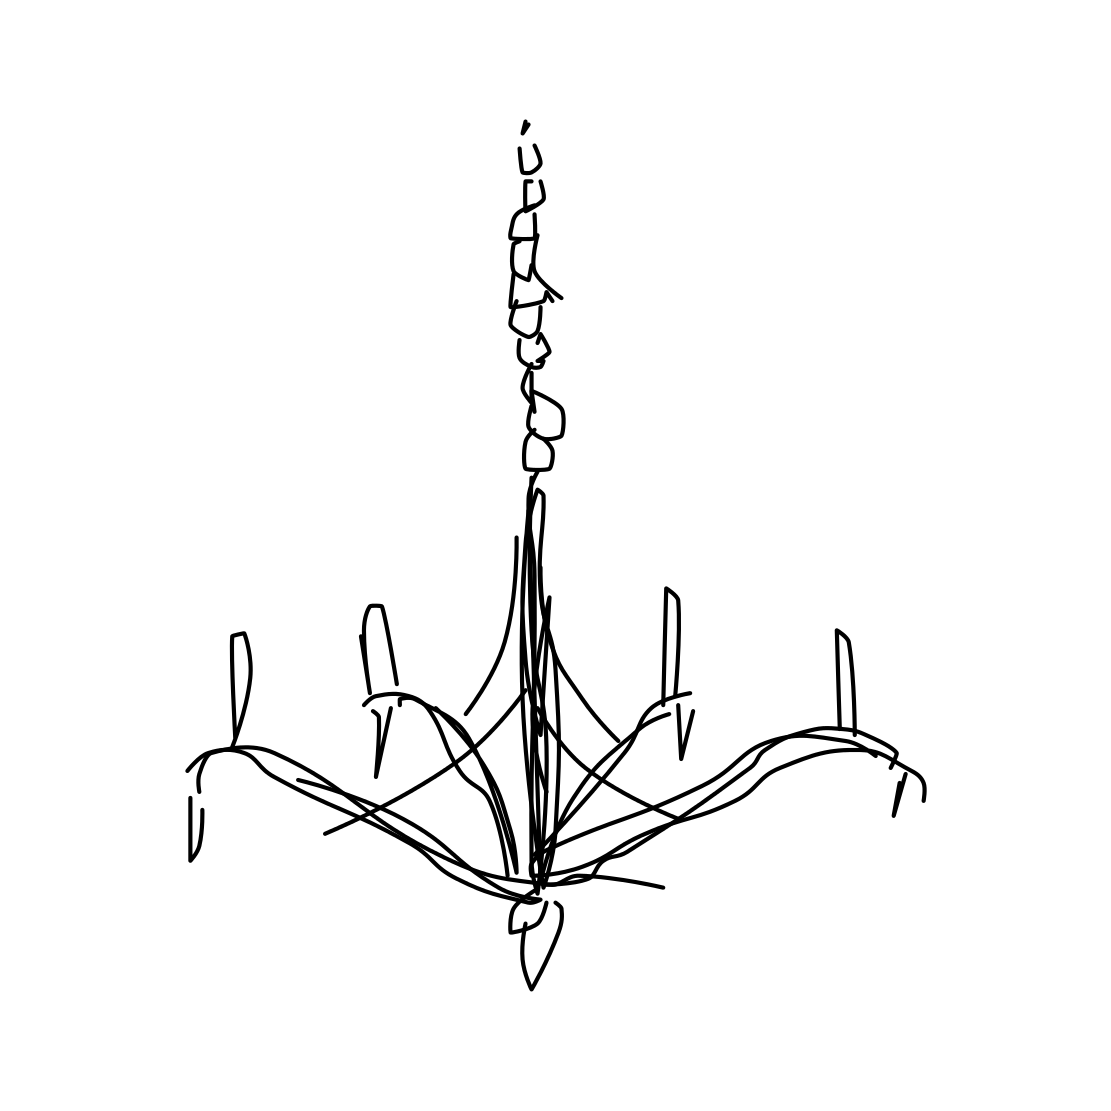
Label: chandelier